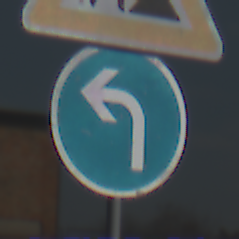
Verkehrszeichen: VorgeschriebeneFahrtrichtungLinks
Zusatzzeichen oben: Arbeitsstelle
Umgebung: Outdoor, Suburban
Tageszeit: MorningAfternoon
Wetter: PartlyCloudy
Licht: Natural
Jahreszeit: NotSpecified
Kontrast: HighContrast